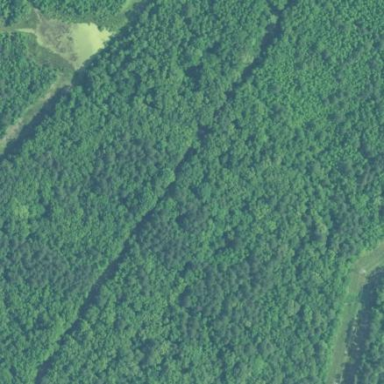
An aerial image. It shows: Mixed woodland with variety of leaf types and cycles.